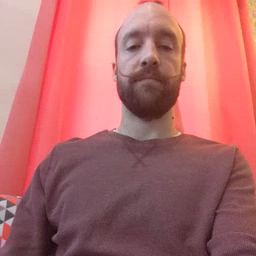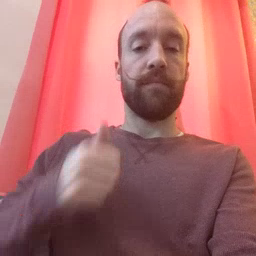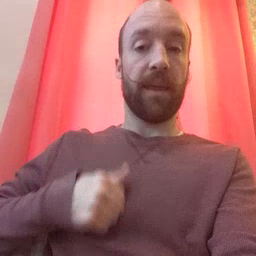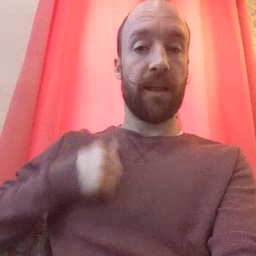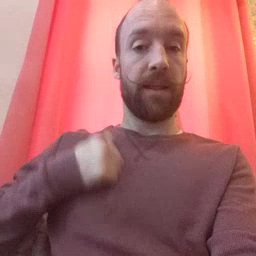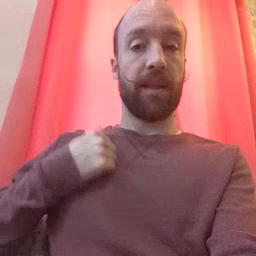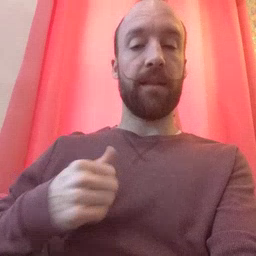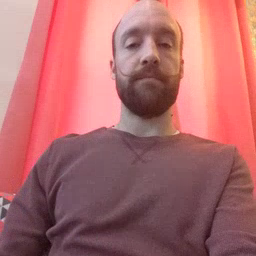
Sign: bath